Interaction volume radius: 5 \u00c5
Interaction volume height: 15 \u00c5
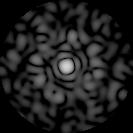
Disorder parameter: 0.7628